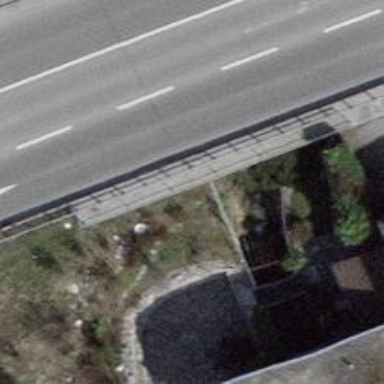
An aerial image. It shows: Tunnel.